Aerial crown-view tile of a tropical tree (Barro Colorado Island, Panama), acquired 20250217:
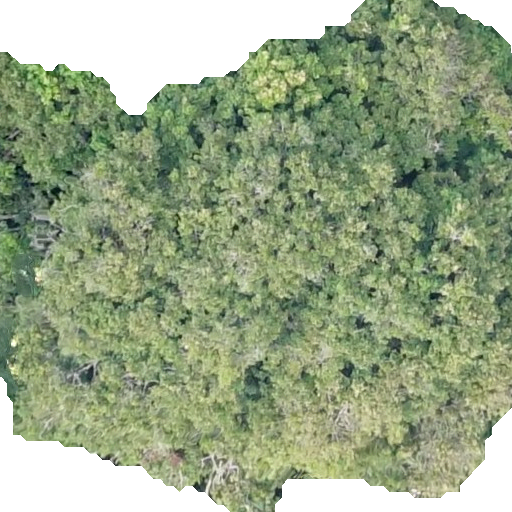
Species: Prioria copaifera
GBIF accepted scientific name: Prioria copaifera
Crown area: 364.18 m²